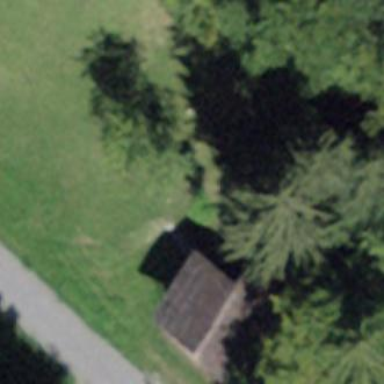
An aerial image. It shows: Barn.